Question: So guys my site looks like this right now.
Here's the site! You will definitely understand my problem if you didn't from the title,

HTML
'''
{% load crispy_forms_tags %}
<div class="row">
<div class="col-md-6 offset-md-3" id="ada">
<h3>Makale Ekle</h3>
<hr>
<form method = "post">
{% csrf_token %}
{{form|crispy}}
<br>
<button type = "submit" class = "btn btn-danger">Ekle</button>
</form>
</div>
</div>
'''
CSS
'''
body {
background: rebeccapurple;
font-family: Arial, Helvetica, sans-serif;
}
#ada {
margin: auto;
margin-top: 100px;
padding-top: 5rem;
padding-bottom: 5rem;
border: 5px solid rgb(49, 2, 68);
background-color: purple;
border-radius: 5%;
}
h3 {
font-size: 2rem;
color: white;
}
label {
color: white;
}
input {
width: 800px;
margin-bottom: 1.2rem;
size: 2rem;
border: 3px solid purple;
text-align: justify;
}
input[name="context"] {
height: 10rem;
padding: 20px 10px;
line-height: 28px;
}
'''
So guys I think I am missing something easy.
I tried to solve it by adding some code in CSS but it definitely didn't work.
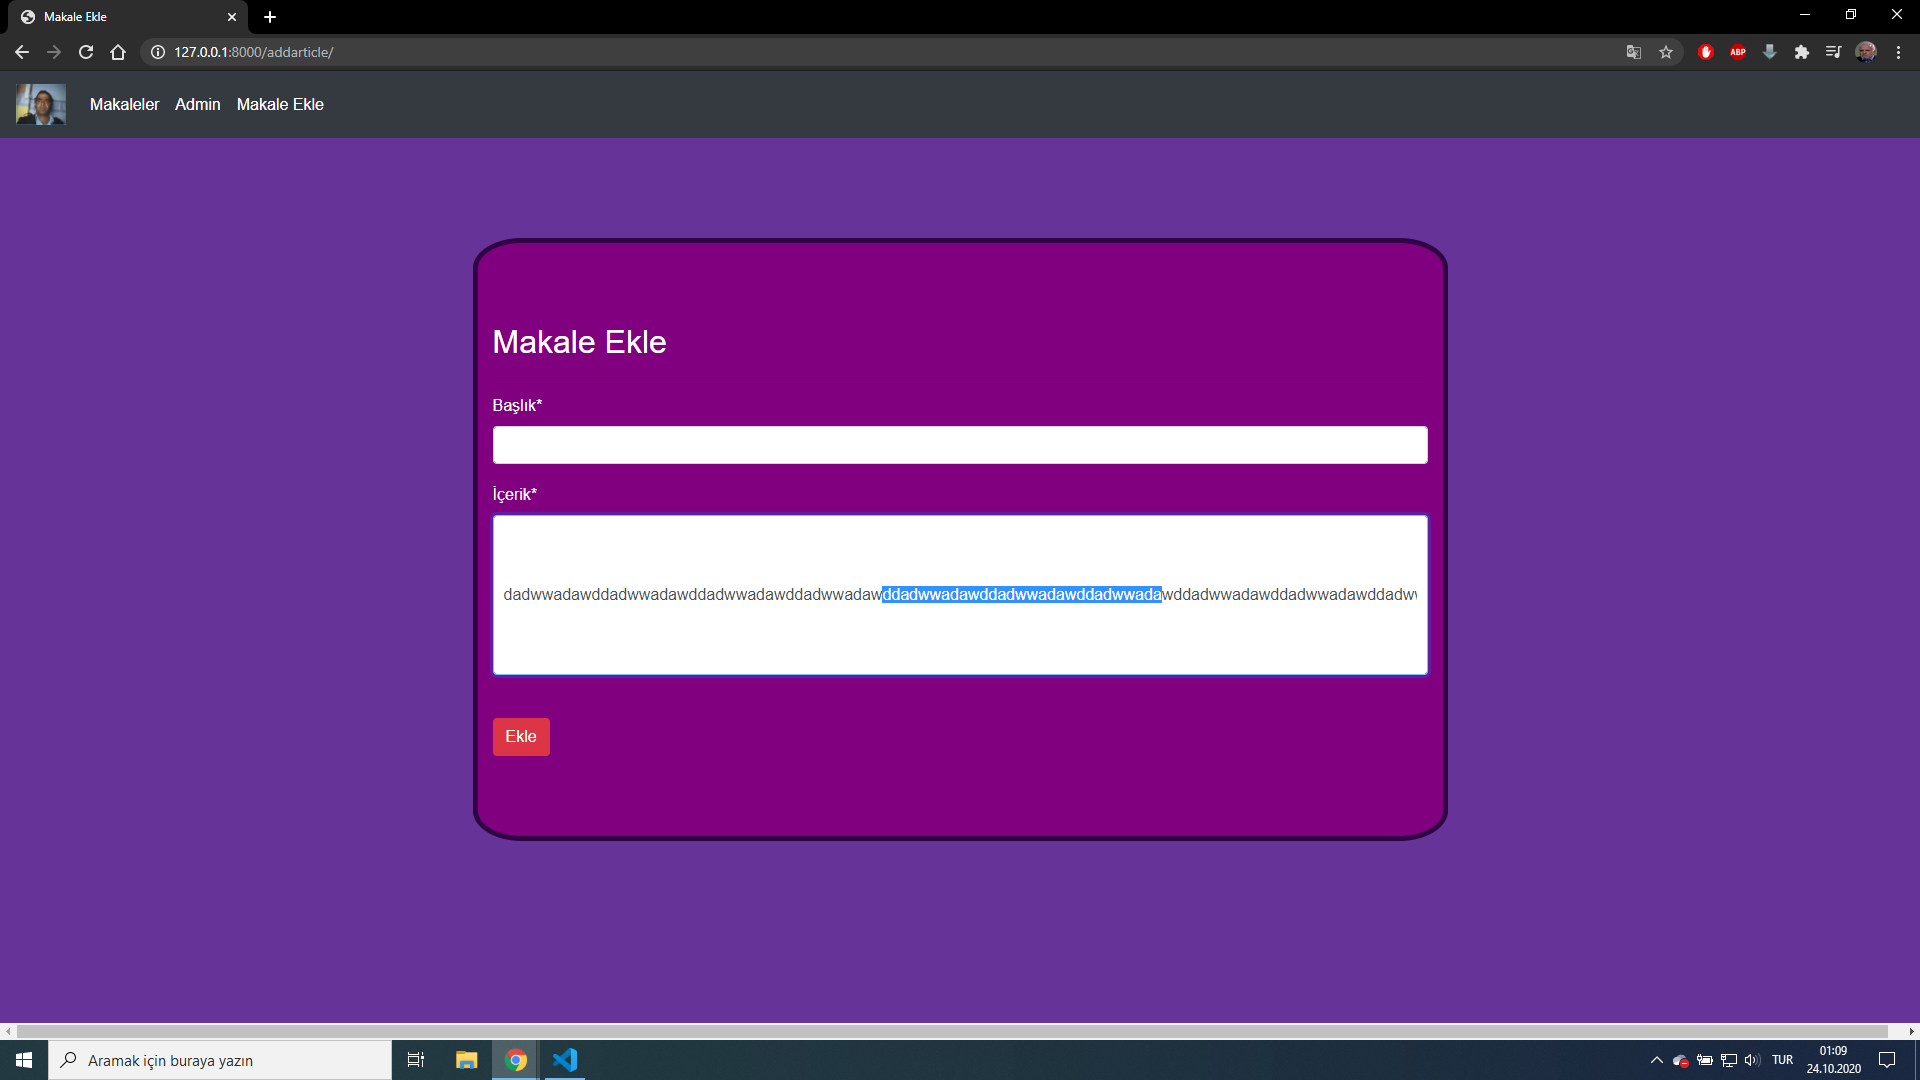
Answer: You should use the TextArea widget at forms.py
I can give an example.
forms.py
'''
def class FeedbackForm(forms.Form):
title = forms.CharField(label="Title",widget=forms.TextInput)
message = forms.CharField(label="Message", widget=forms.Textarea)
'''
<URL>